Question: can you please let me know if there is any chance to make that the label wraps itself and do not go like in the picture ("Change Change Change..."):

I use "no more tables" here and always get that issue with longer labels - they just do not wrap. I understand that the white-space in css is "nowrap", but if I change it to "normal", everything goes wrong and displays badly. Maybe someone had an issue with this "no more tables" technique and word-wrapping?
More about this script can be fuonde here <URL>
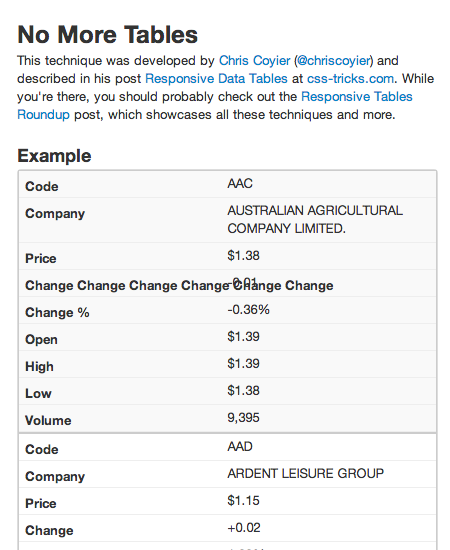
Answer: That example uses absolute positioning to move the generated content to the start of the rows and is a flawed approach as that means that the content cannot wrap because it will overlap the content in the next row. That's why the nowrap rule is in place to stop this happening.
Instead of absolute positioning you could use display:inline-block instead and avoid the issue altogether.
In the code from <URL> change these two rules as follows:
'''
td {
border: none;
border-bottom: 1px solid #eee;
position: relative;
}
td:before {
display:inline-block;
vertical-align:top;
width: 45%;
padding:0 3% 0 1%;
}
'''
Rough <URL>:
Updated code as per comments below:
'''
td:before {
float:left;
width: 95%;
padding:0 0 0 1%;
margin-left:-100%;
}
td {
padding-left:50%;
-moz-box-sizing:border-box;
-webkit-box-sizing:border-box;
box-sizing:border-box;
}
'''